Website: lowes
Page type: account-selection
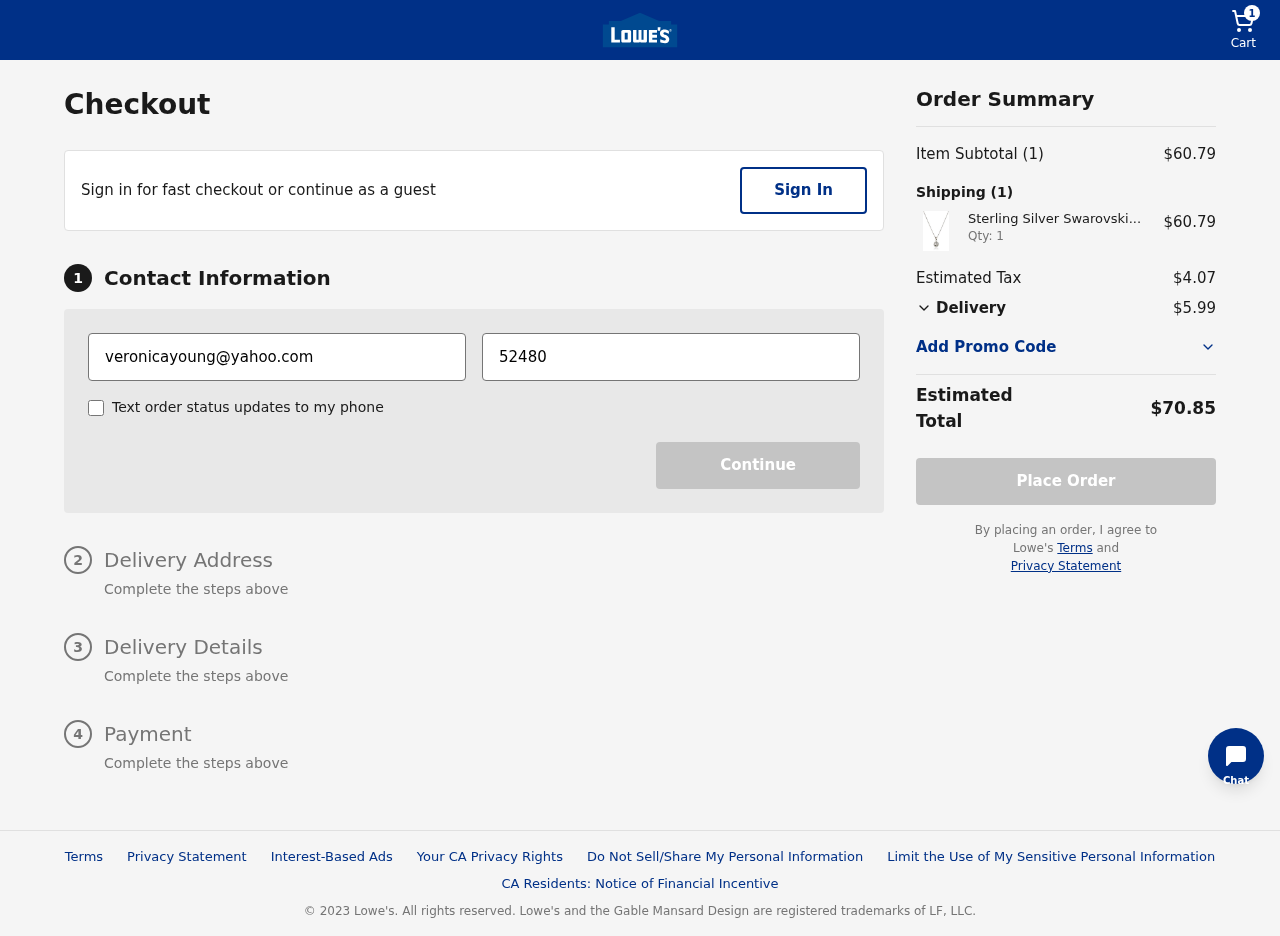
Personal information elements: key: PII_EMAIL
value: veronicayoung@yahoo.com
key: PII_PHONE
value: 5248079602
Product elements: key: PRODUCT1_NAME
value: Sterling Silver Swarovski Crystal Halo Pendant Necklace, 18"
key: PRODUCT1_PRICE
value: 60.79
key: PRODUCT1_QUANTITY
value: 1
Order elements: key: ORDER_NUM_ITEMS
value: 1
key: ORDER_SUBTOTAL
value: $60.79
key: ORDER_TAX
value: $4.07
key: ORDER_SHIPPING_COST
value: $5.99
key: ORDER_TOTAL
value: $70.85